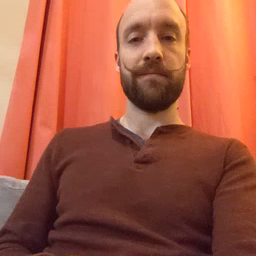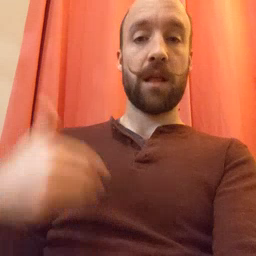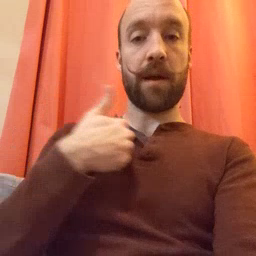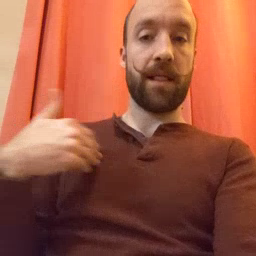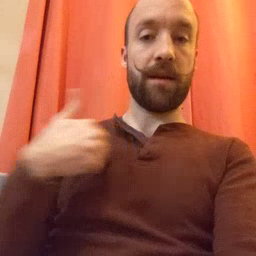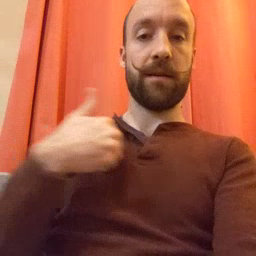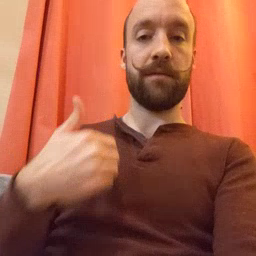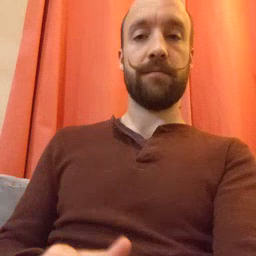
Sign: animal